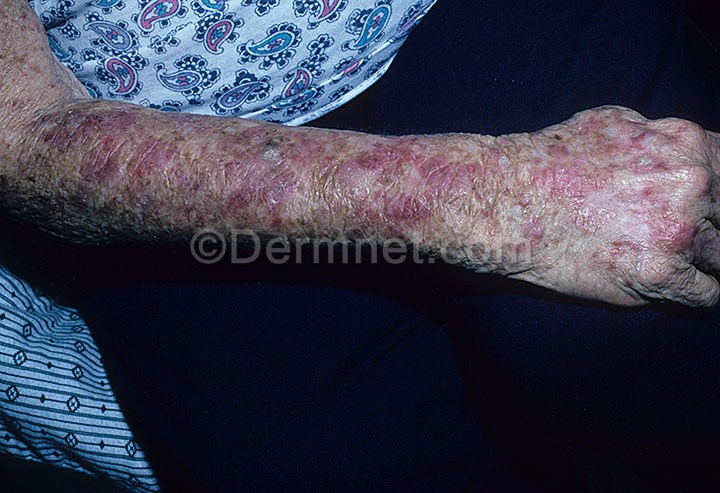
Disease: Exanthems and Drug Eruptions